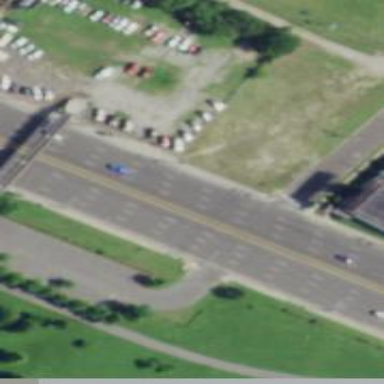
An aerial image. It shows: Crossing on the road.